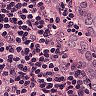
Metastatic tissue present: no